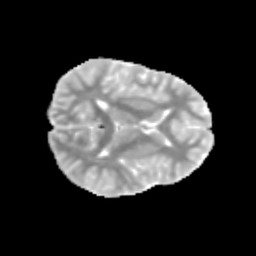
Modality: MD
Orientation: axial
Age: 11
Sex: male
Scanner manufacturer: siemens
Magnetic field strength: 3 T
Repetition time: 3.8 s
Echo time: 0.07 s